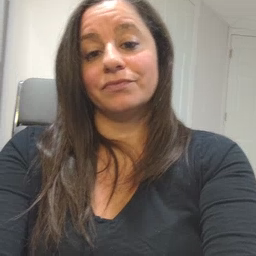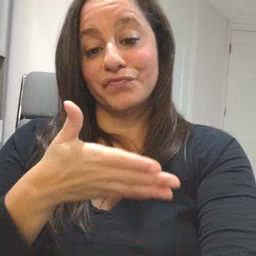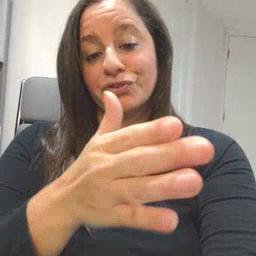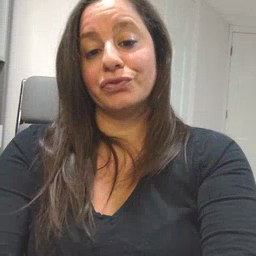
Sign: fish